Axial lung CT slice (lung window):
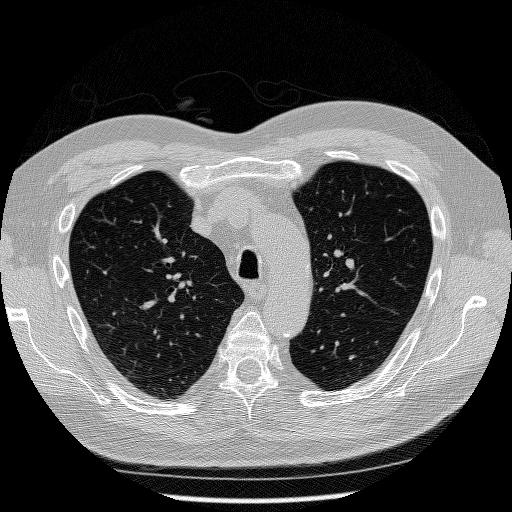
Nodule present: no